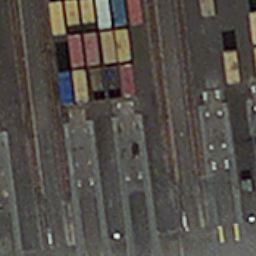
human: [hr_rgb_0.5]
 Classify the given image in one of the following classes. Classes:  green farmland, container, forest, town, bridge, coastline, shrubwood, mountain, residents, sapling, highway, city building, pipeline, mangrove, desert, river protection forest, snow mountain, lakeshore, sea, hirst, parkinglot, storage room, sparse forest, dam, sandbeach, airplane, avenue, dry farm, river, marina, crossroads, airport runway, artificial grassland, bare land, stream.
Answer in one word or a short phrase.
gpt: container